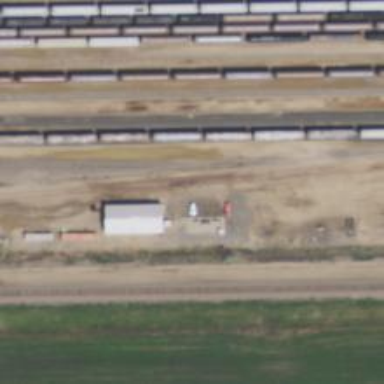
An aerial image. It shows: Railway siding for service.